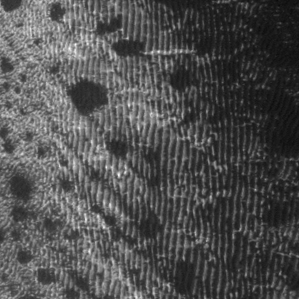
Label: frost